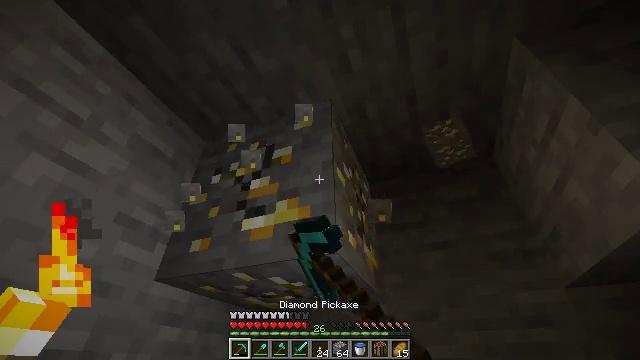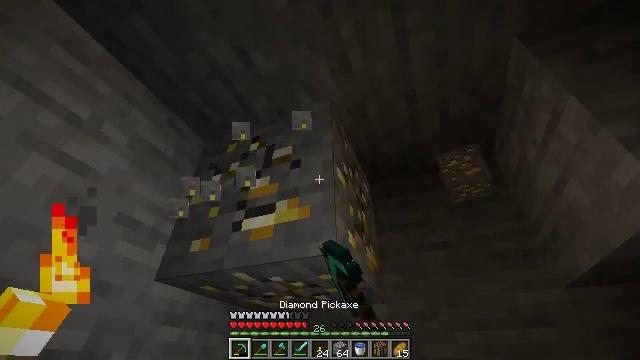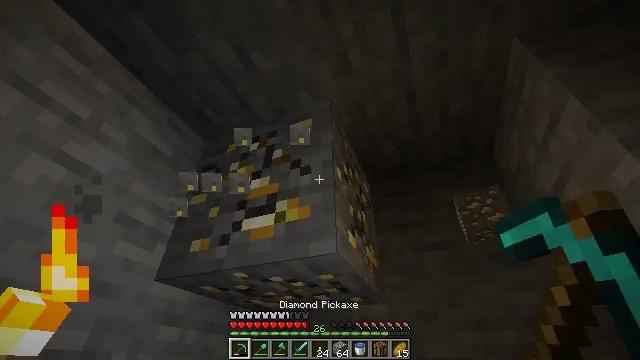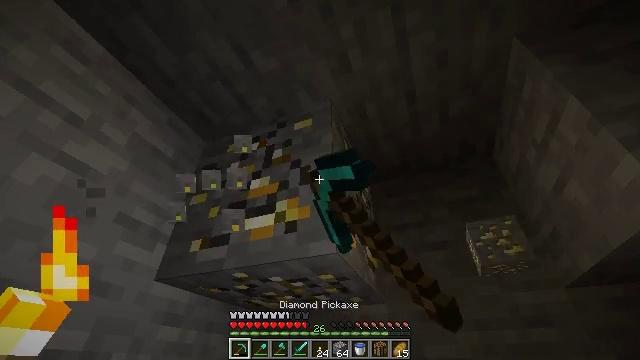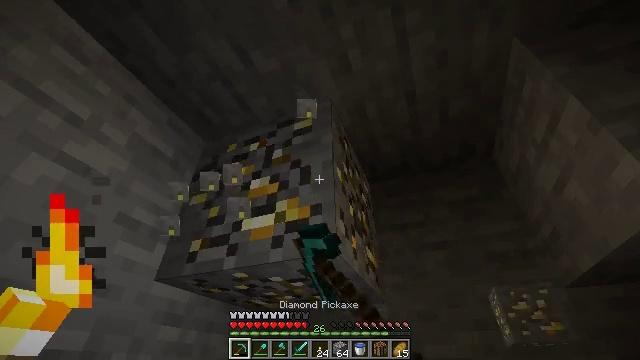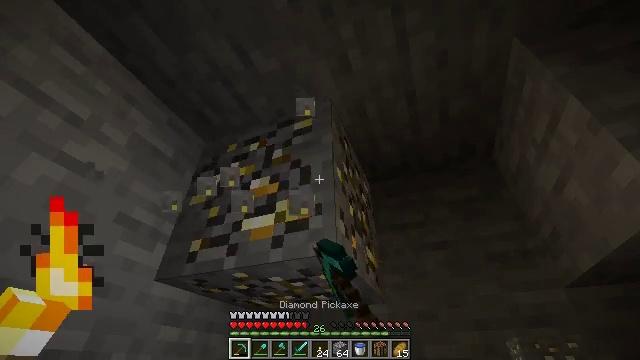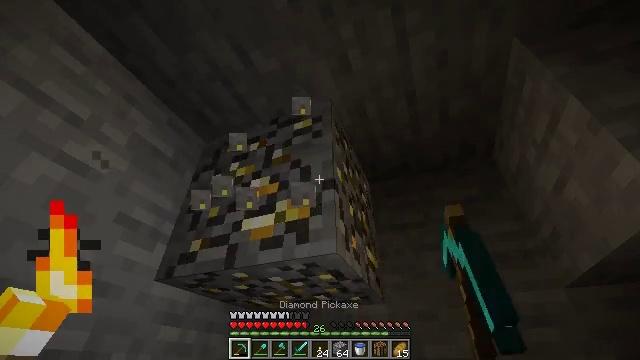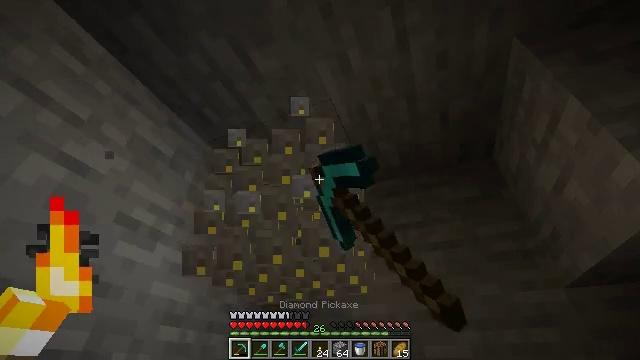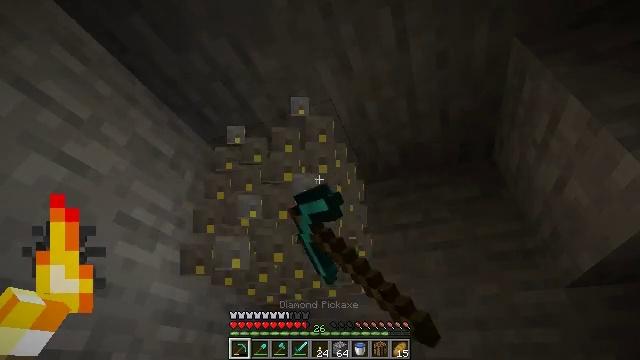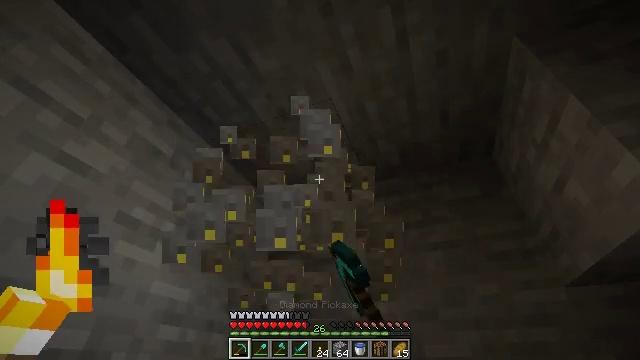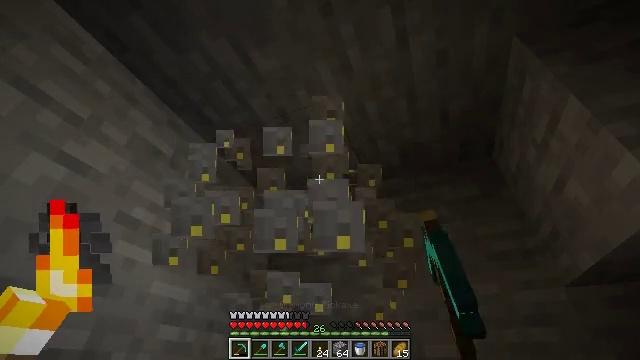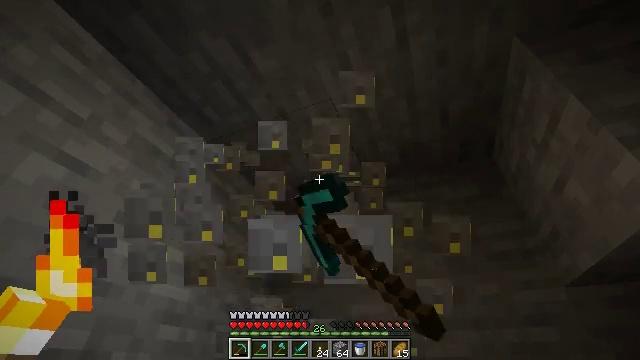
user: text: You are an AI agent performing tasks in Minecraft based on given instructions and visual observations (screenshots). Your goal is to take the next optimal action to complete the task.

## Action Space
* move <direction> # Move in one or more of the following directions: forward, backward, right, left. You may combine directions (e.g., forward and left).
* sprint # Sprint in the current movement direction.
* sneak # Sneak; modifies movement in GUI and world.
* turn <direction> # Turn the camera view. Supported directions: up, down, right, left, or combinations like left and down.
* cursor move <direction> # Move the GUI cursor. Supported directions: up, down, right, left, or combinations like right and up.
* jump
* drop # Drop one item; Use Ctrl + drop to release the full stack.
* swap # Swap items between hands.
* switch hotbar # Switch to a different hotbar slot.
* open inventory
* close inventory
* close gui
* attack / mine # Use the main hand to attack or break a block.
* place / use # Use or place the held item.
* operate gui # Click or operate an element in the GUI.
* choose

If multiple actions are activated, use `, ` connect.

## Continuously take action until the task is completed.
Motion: motion action
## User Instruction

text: Gather gold ore with a pickaxe.
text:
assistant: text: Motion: attack / mine
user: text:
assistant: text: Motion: attack / mine
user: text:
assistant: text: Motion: attack / mine
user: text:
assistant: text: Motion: attack / mine
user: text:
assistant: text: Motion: attack / mine
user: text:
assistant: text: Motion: attack / mine
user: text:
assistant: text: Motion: attack / mine
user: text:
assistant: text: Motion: attack / mine
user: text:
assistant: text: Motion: attack / mine
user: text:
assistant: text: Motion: attack / mine
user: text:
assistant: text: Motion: attack / mine
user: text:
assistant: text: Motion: no_op